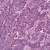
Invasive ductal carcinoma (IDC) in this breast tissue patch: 1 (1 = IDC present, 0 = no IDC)